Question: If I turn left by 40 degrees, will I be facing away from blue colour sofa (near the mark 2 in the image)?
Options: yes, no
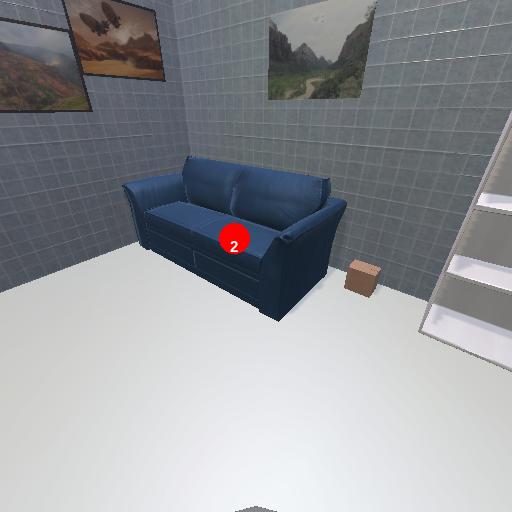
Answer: yes